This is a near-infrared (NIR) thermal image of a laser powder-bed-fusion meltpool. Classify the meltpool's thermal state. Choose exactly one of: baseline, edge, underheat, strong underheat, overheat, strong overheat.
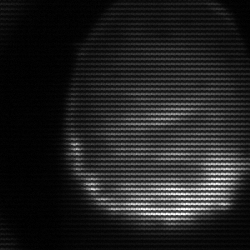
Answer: edge